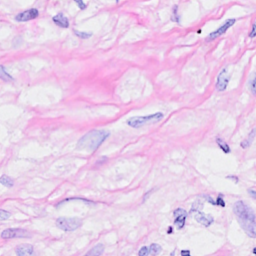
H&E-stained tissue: Breast